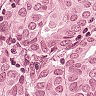
Metastatic tissue present: yes